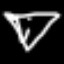
Label: diamond